Question: <URL> I'm in a position where I'm not yet ready to use a IoC framework, but I want to head in that direction. It seems like DIY-DI is a good first step.
However, after reading the article, I'm still a little confused about object creation. Here's a simple example:

Using manual constructor dependency injection (not DIY-DI), this is how one must construct a Hotel object:
'''
PowerGrid powerGrid; // only one in the entire application
WaterSupply waterSupply; // only one in the entire application
Staff staff;
Rooms rooms;
Hotel hotel(staff, rooms, powerGrid, waterSupply);
'''
Creating all of these dependency objects makes it difficult to construct the Hotel object in isolation, which means that writing unit tests for Hotel will be difficult.
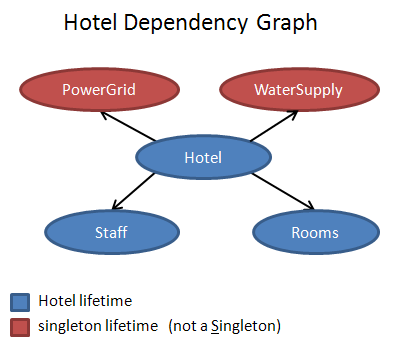
Answer: There's no difference between what you call DIY-DI and manual constructor injection.
If it's too difficult creating a 'Hotel' instance you can do two things:
- 'Hotel'<URL>
As an application grows in complexity, so does the task of managing the lifetimes of all dependencies. While it's technically possible to manually compose an entire application, this is exactly the point where a can be extremely helpful.